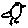
Label: bird